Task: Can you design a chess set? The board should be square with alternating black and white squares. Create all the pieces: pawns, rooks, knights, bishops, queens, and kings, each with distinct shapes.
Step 1343:
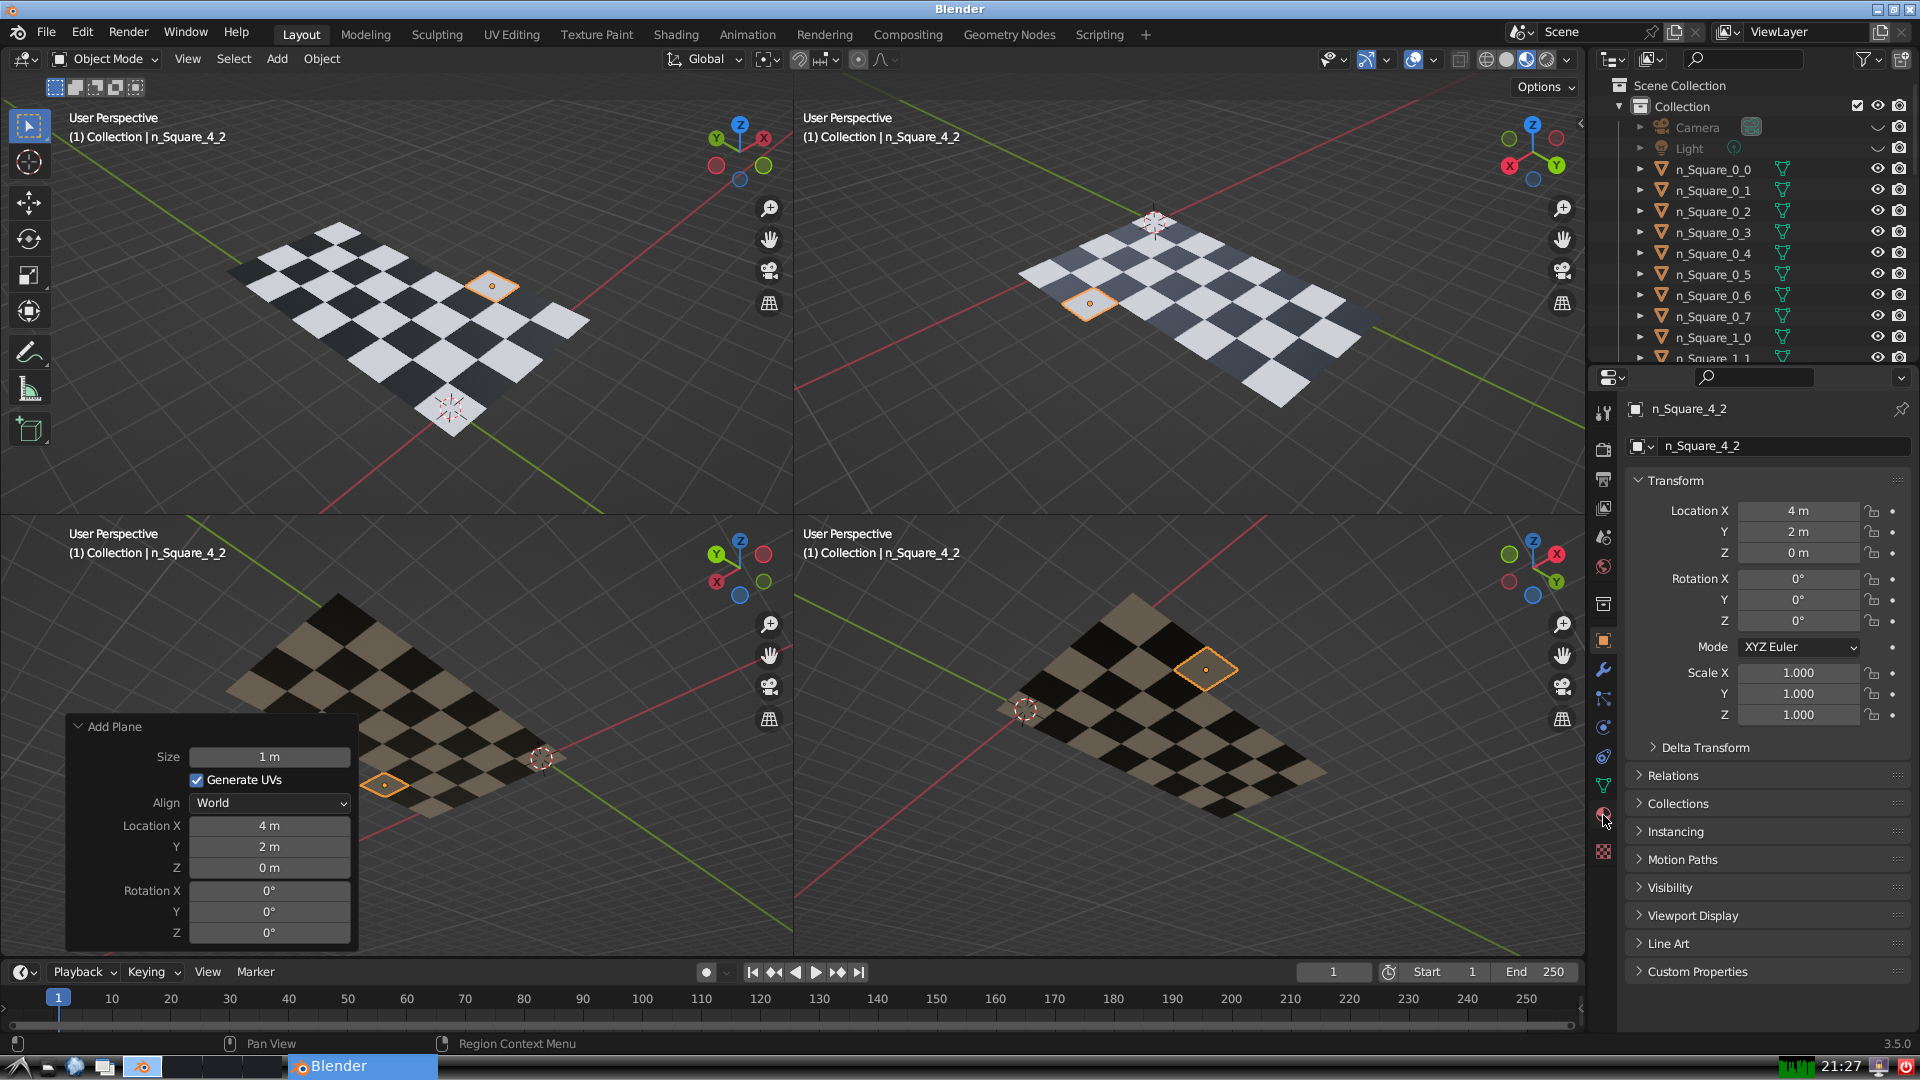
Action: click: no